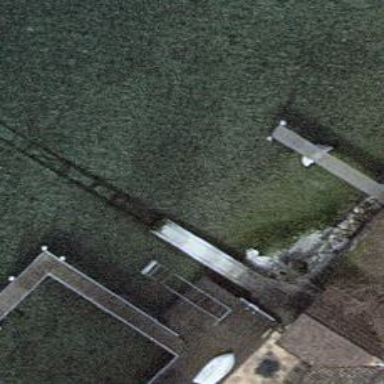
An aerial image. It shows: Man-made pier.